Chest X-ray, AP view. Patient: 30 years old, sex F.
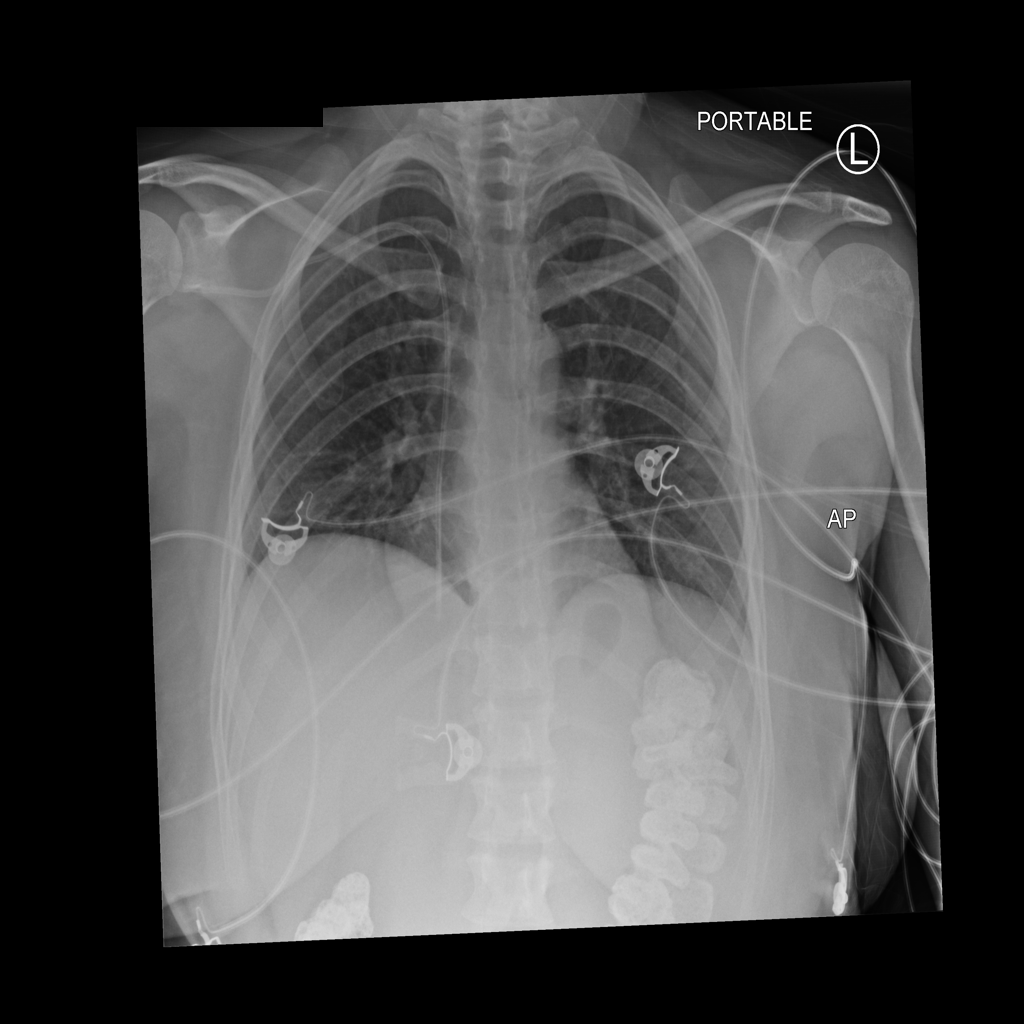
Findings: No Finding